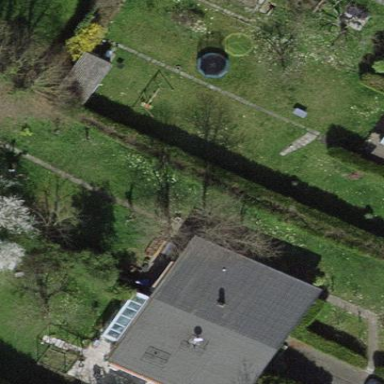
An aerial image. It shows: Garden surrounded by fence.